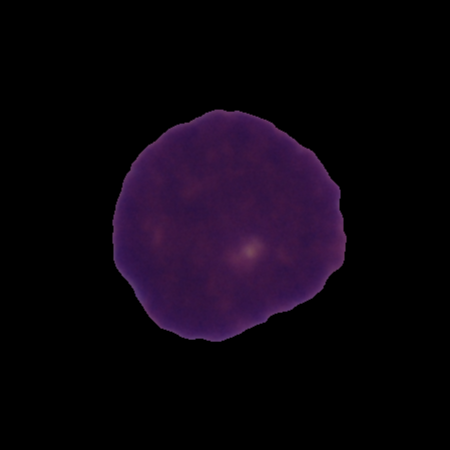
Label: cancer